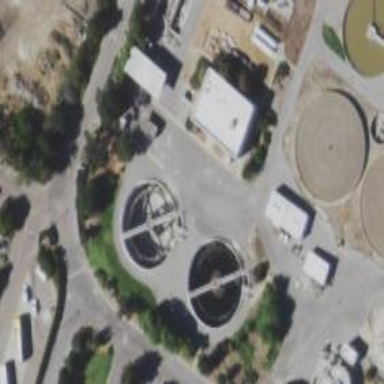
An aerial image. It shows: Storage tank that is man-made.